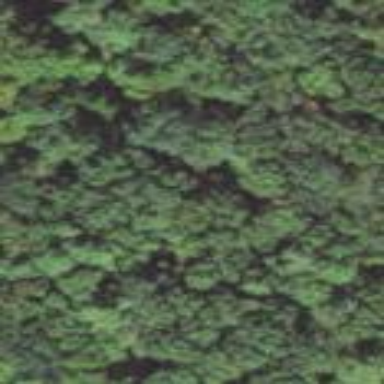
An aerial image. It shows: Woodland consisting of broadleaved trees.